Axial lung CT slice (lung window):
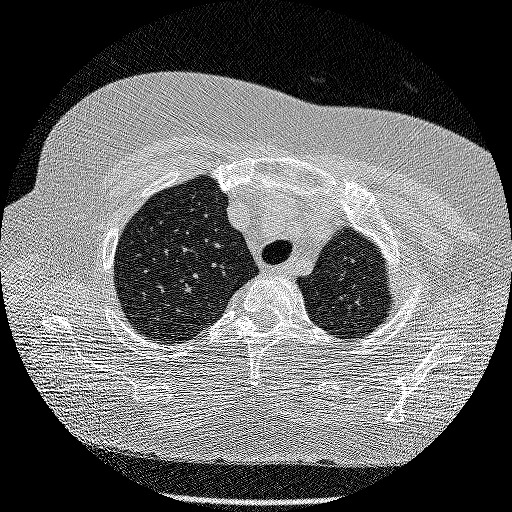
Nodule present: no